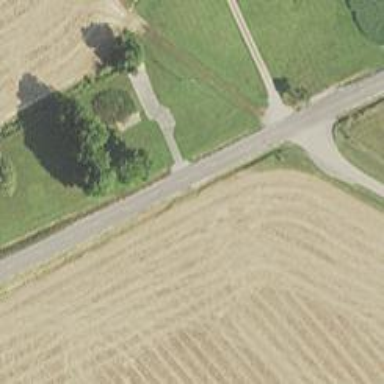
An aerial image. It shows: Secondary road.